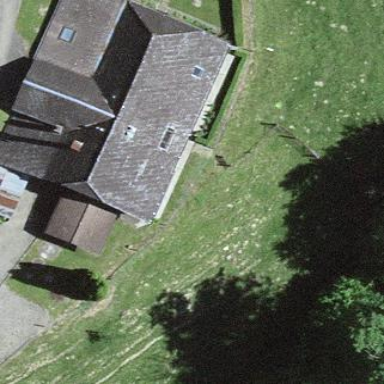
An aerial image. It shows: Farm building.